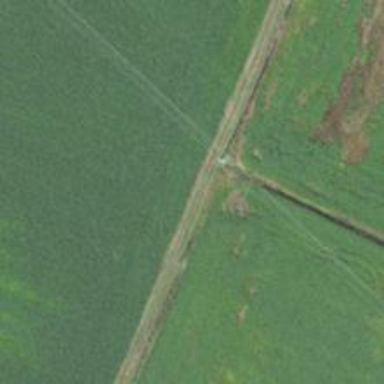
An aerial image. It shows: Power pole.